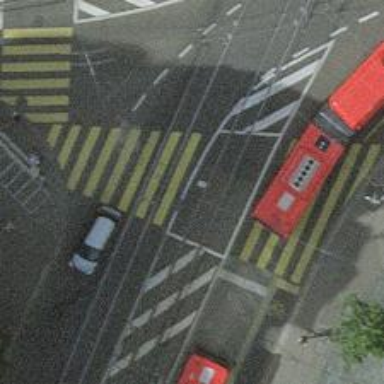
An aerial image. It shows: Road crossing with traffic signals.